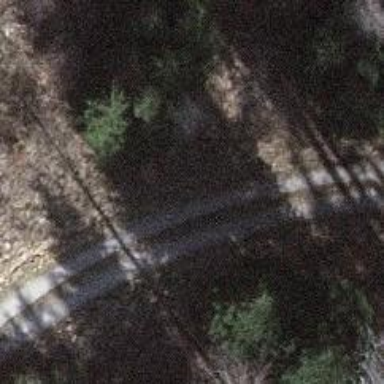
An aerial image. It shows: Track with grade 2 gravel surface.